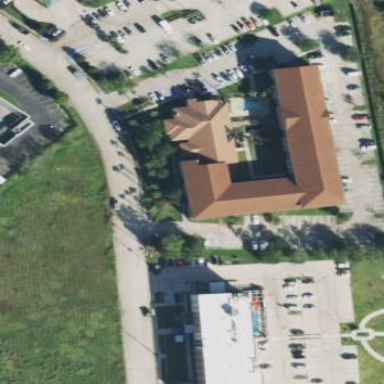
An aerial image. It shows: Hotel building.